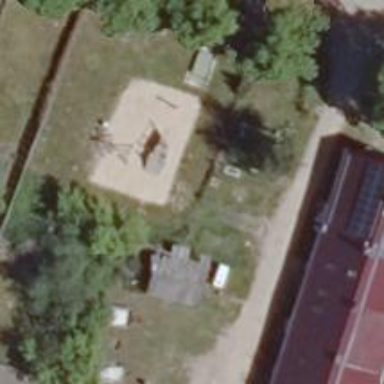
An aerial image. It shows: Playground area for leisure land.